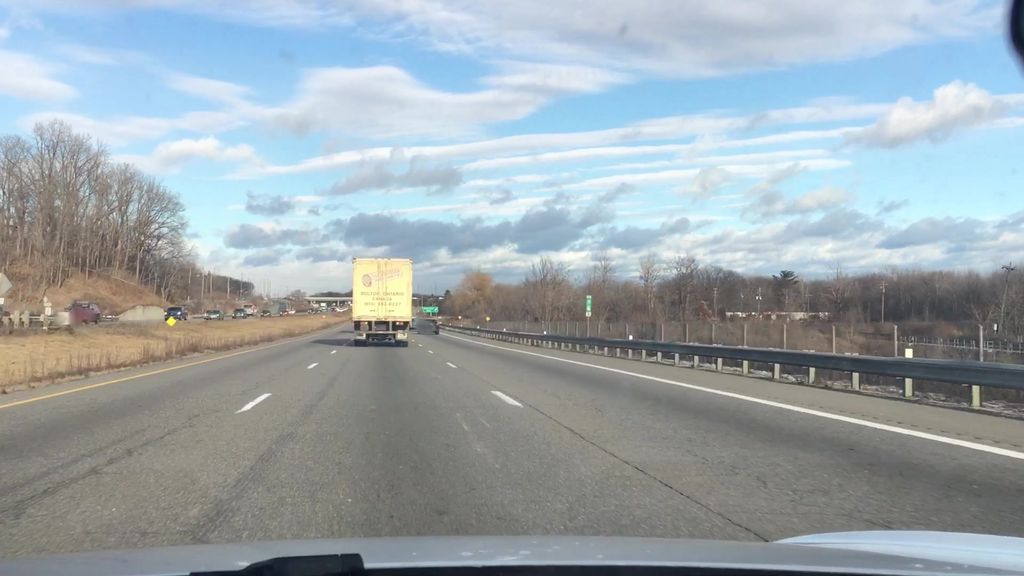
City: hamilton